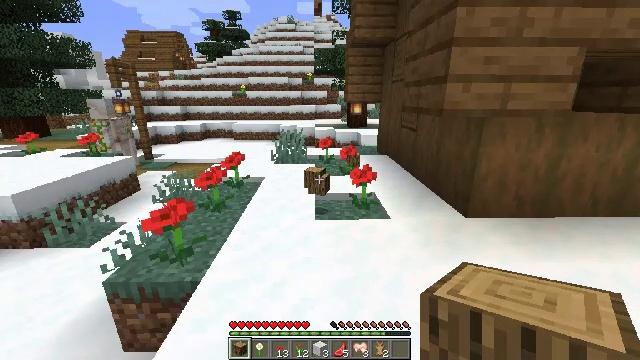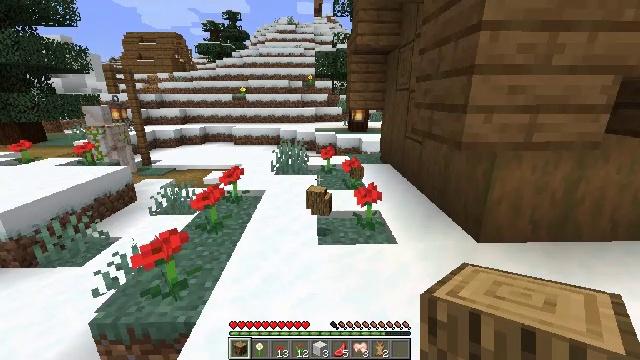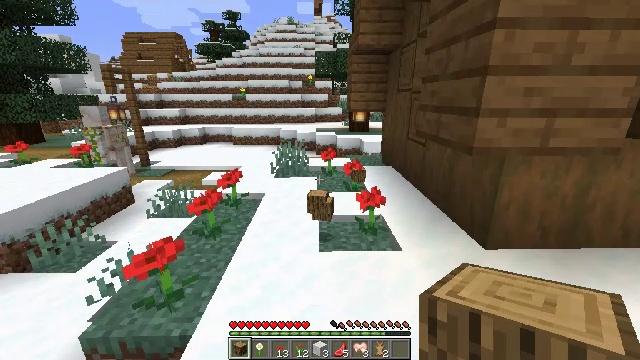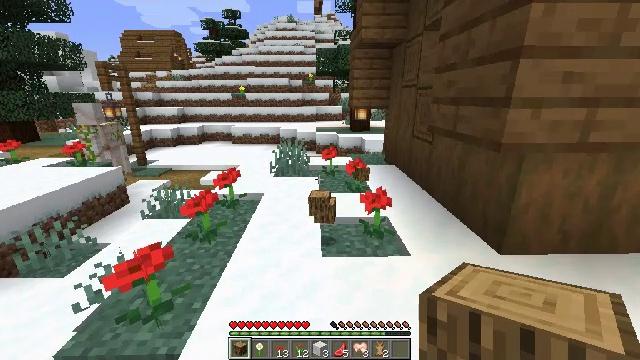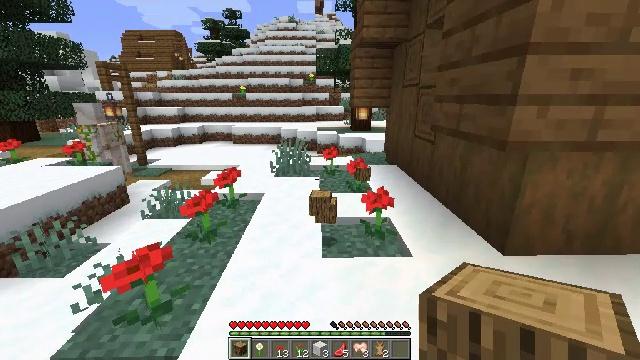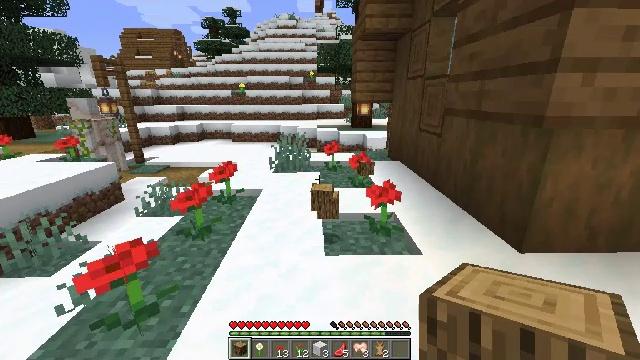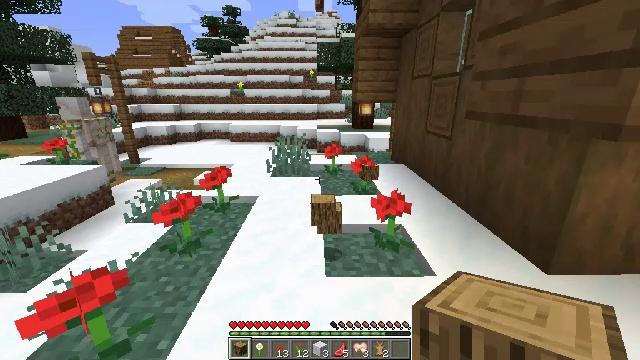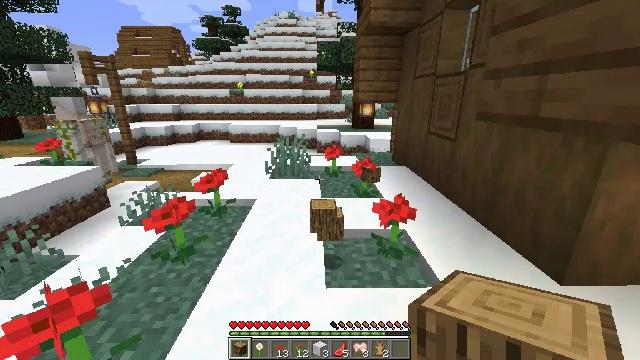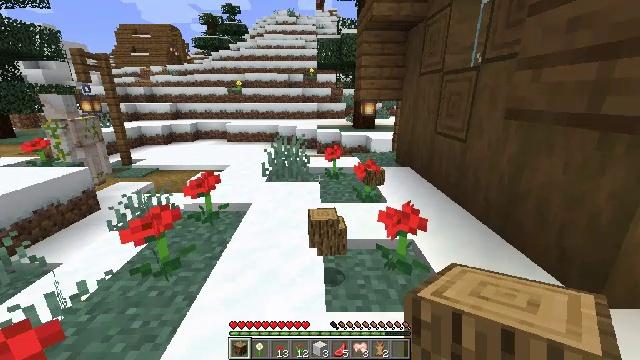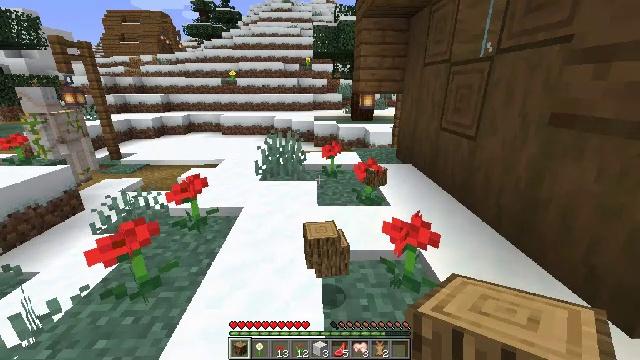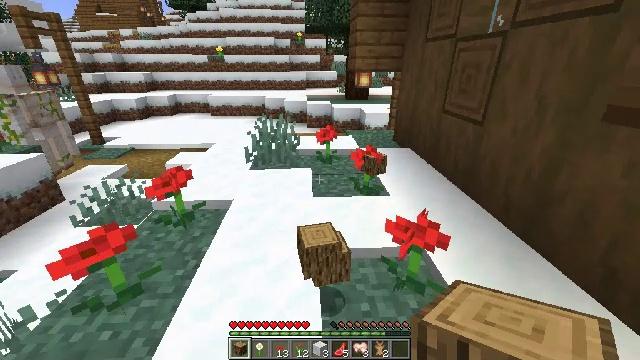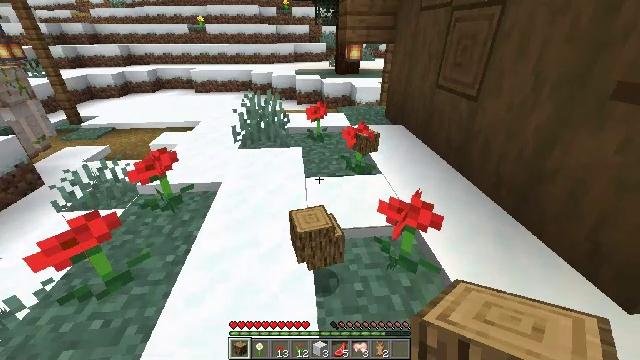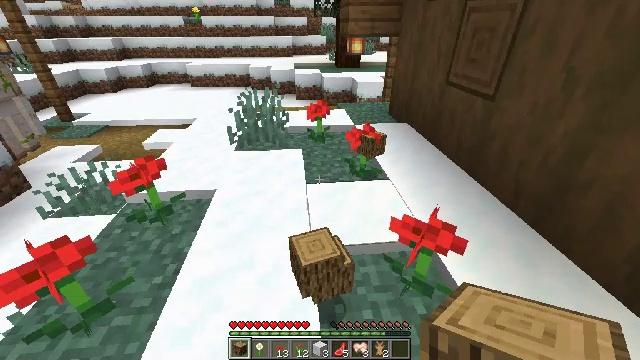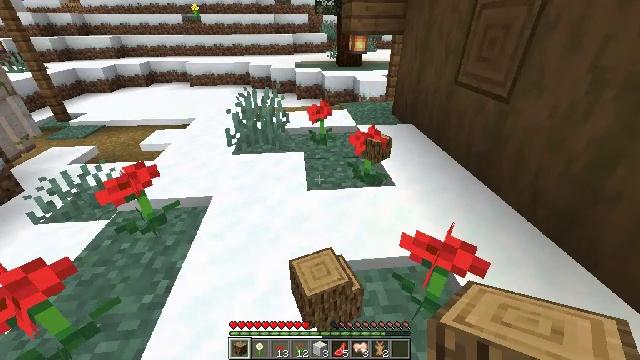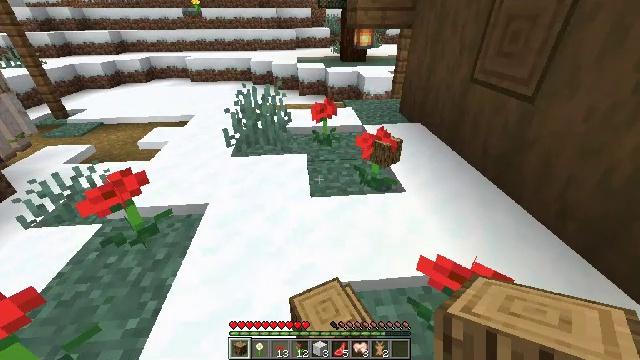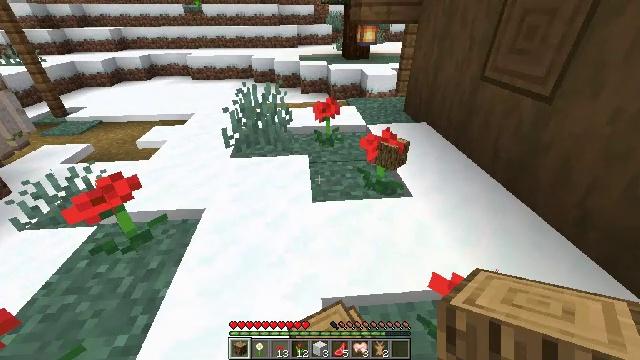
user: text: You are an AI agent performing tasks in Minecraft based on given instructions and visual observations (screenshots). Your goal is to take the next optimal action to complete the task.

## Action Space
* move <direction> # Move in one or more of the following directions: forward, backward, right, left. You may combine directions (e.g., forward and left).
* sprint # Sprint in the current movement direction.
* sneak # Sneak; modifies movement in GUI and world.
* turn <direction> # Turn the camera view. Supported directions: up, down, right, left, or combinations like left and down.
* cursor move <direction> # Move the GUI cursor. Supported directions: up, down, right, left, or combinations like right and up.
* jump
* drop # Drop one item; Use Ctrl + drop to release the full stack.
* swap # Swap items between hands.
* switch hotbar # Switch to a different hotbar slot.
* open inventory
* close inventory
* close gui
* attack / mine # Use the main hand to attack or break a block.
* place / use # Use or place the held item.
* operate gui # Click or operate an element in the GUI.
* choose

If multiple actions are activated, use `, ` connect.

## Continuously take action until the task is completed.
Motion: motion action
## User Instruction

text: Remove a rabbit from the inventory.
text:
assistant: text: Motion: move forward, jump
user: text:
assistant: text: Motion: move forward
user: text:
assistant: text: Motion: move forward
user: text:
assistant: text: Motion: move forward
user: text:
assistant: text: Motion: move forward
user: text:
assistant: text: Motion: move forward
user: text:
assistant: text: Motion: move forward
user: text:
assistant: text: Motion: move forward
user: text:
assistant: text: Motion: move forward, turn down
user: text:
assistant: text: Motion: move forward, turn right and down
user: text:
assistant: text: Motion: move forward, turn right and down
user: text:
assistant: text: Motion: move forward, turn down
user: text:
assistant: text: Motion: move forward
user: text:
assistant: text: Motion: move forward, turn down
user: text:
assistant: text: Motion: move forward
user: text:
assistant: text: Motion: move forward
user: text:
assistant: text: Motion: move forward
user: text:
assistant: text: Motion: move forward
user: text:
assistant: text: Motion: move forward, turn right and down
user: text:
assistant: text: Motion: move forward, turn right
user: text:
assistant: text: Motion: move forward
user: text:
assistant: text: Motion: move forward
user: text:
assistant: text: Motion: move forward
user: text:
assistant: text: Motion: move forward
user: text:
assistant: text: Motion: move forward, turn right
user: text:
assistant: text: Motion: move forward
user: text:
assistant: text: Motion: move forward, turn left
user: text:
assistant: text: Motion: move forward, turn left
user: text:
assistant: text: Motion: move forward, turn left and up
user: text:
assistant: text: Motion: move forward, turn left